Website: lowes
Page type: address-validator
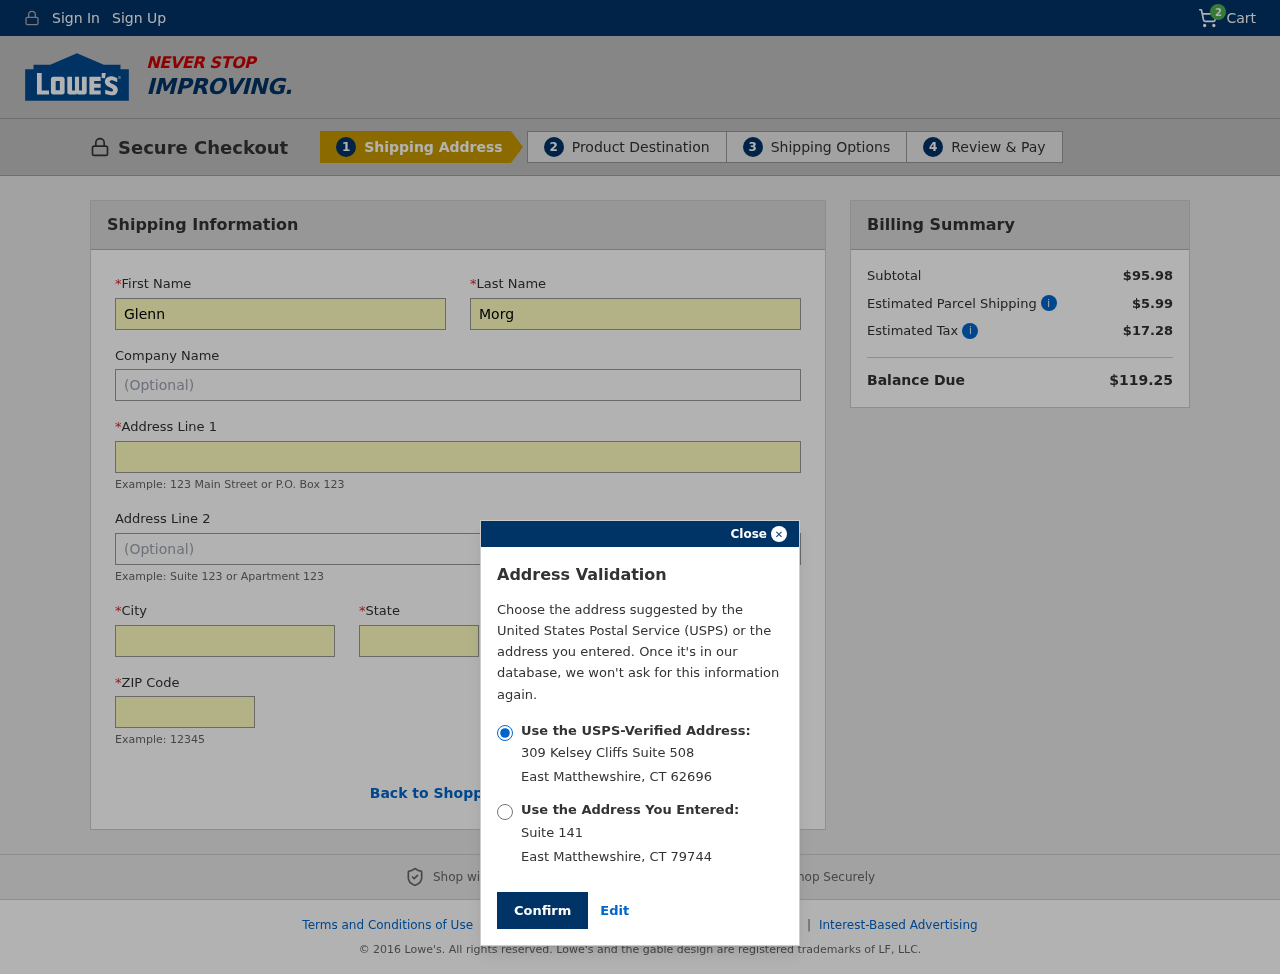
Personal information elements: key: PII_CITY
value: East Matthewshire
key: PII_FIRSTNAME
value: Glenn
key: PII_LASTNAME
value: Morgan
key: PII_POSTCODE
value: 62696
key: PII_POSTCODE2
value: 79744
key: PII_STATE
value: Connecticut
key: PII_STATE_ABBR
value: CT
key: PII_STREET
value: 309 Kelsey Cliffs Suite 508
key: PII_STREET2
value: Suite 141
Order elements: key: ORDER_NUM_ITEMS
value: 2
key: ORDER_SUBTOTAL
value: $95.98
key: ORDER_SHIPPING_COST
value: $5.99
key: ORDER_TAX
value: $17.28
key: ORDER_TOTAL
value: $119.25